Aerial crown-view tile of a tropical tree (Barro Colorado Island, Panama), acquired 20250317:
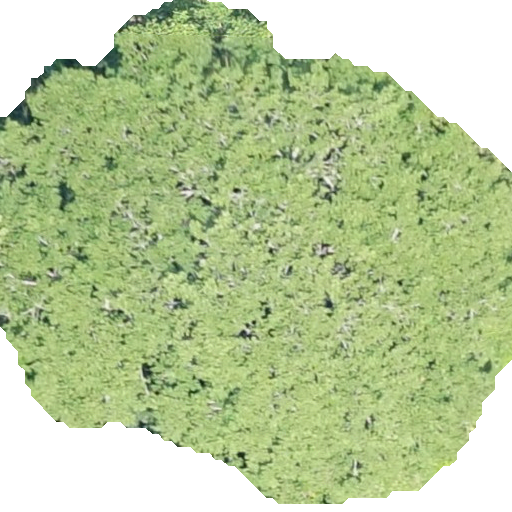
Species: Sterculia apetala
GBIF accepted scientific name: Sterculia apetala
Crown area: 297.984 m²